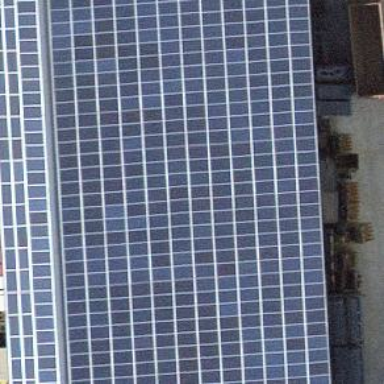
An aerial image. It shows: Solar power generator.